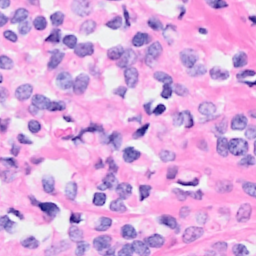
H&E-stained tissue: Breast